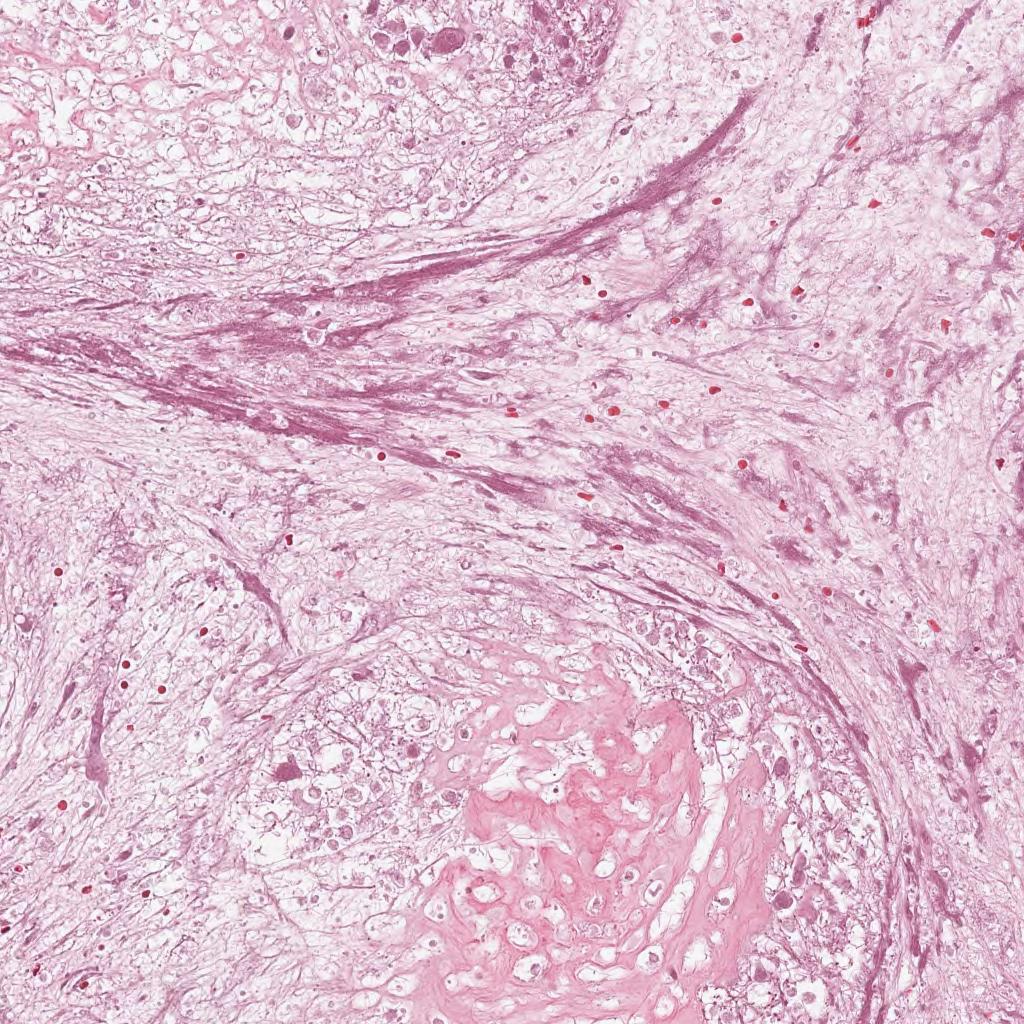
Label: Non-Viable-Tumor